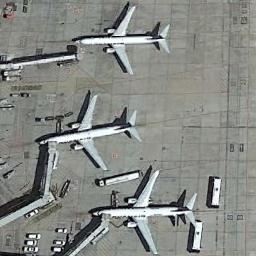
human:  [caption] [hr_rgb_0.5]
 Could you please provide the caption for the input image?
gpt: Three airplanes were parked  on the airport beside the building .

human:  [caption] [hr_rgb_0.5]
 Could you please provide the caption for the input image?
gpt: Here are three planes parked at the corresponding gates .

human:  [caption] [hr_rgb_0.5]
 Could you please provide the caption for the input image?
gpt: Three planes parked next to three different boarding bridges and some white cars beside .

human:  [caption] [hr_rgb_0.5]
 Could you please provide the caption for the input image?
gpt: Three airplanes and many cars were parked around the terminal .

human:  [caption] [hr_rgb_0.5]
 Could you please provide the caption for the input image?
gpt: Cars of all sizes are next to three planes and two buildings .